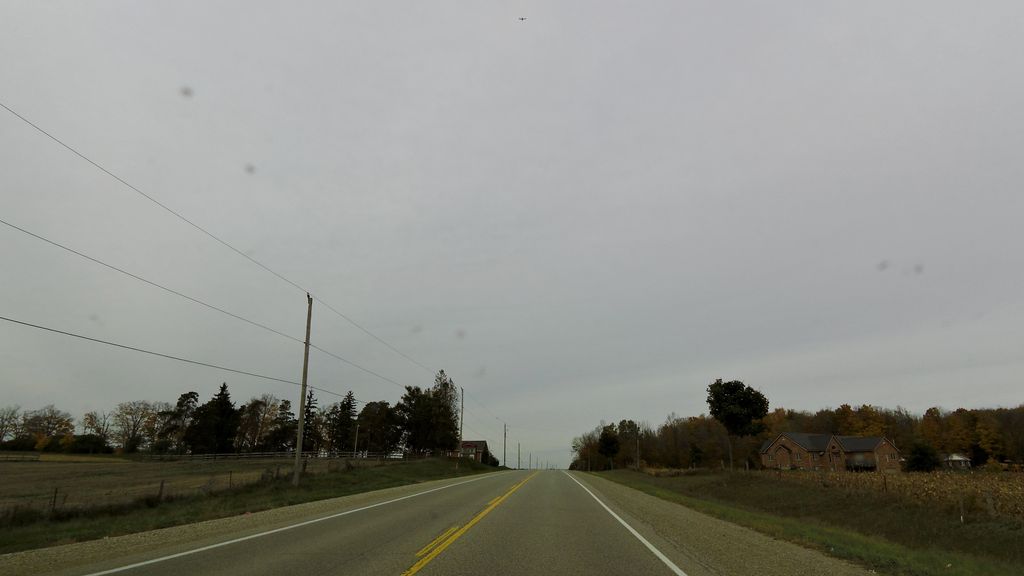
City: kitchener-waterloo